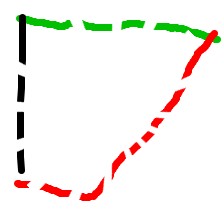
Shape: trapezoid